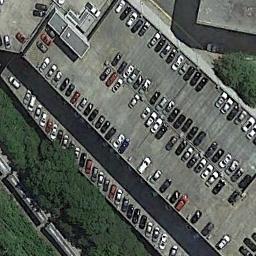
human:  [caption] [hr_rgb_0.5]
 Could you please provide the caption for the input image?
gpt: The parking lot has some yellow signs and two rows of coconut trees .

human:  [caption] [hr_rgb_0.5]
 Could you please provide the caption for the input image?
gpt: The parking lot is full of cars next to some trees .

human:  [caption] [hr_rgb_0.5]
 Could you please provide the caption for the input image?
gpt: The parking lot has some cars arranged neatly in lines and a green belt is next to the parking lot .

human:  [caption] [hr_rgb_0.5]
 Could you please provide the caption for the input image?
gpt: Lots of cars are in the parking lot .

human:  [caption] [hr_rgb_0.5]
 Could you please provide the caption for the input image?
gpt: There are some green trees beside the parking lot with many cars .